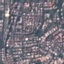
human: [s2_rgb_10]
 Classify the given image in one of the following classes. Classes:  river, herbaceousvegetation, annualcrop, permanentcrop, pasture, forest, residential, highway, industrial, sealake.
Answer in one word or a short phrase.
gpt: Residential